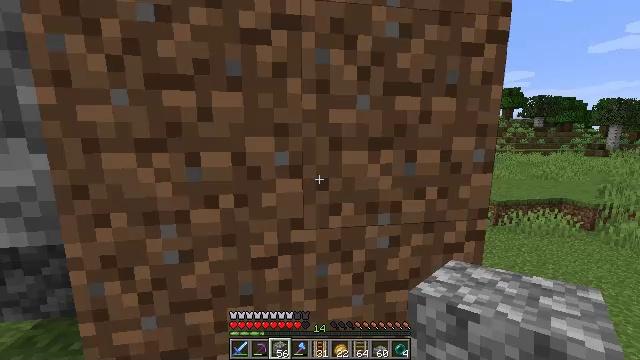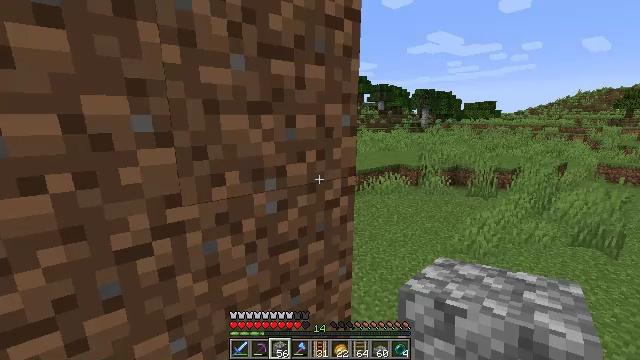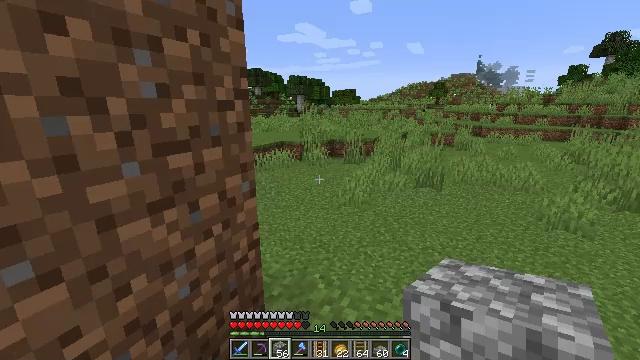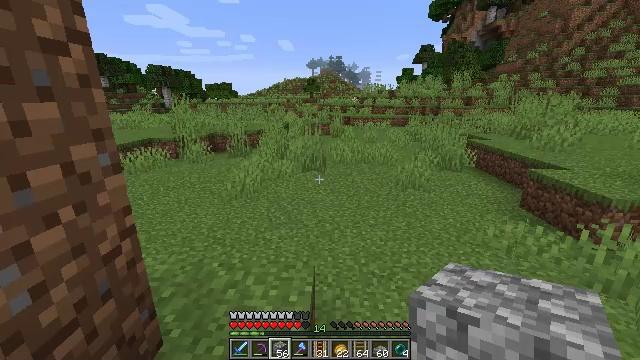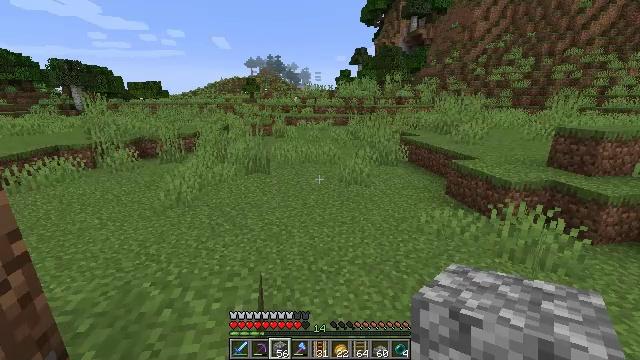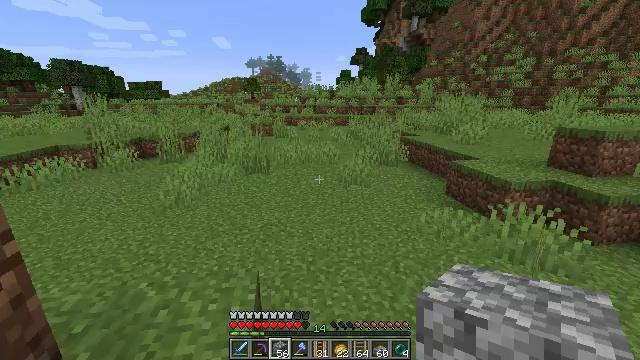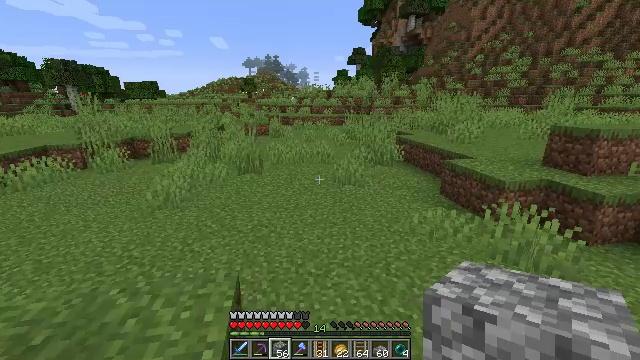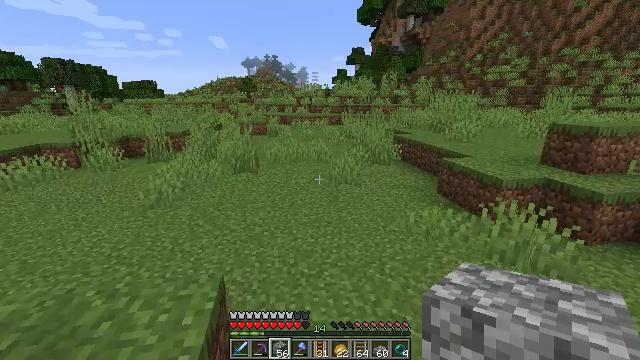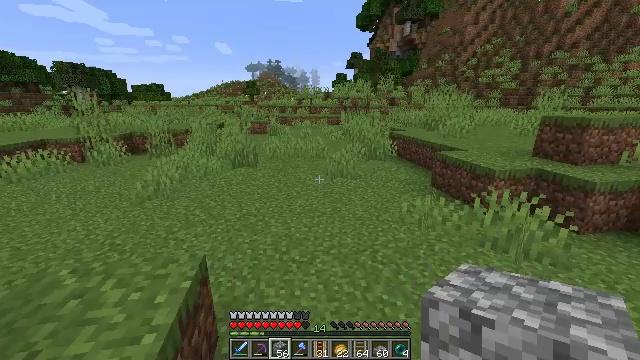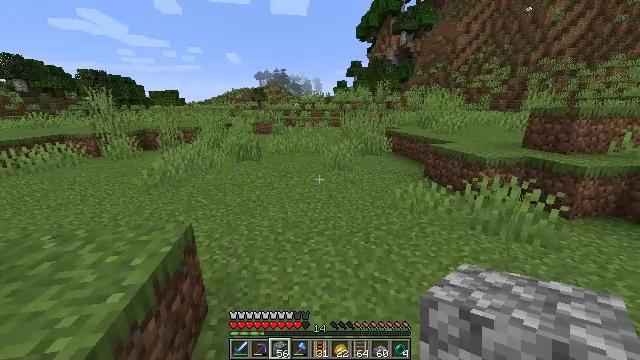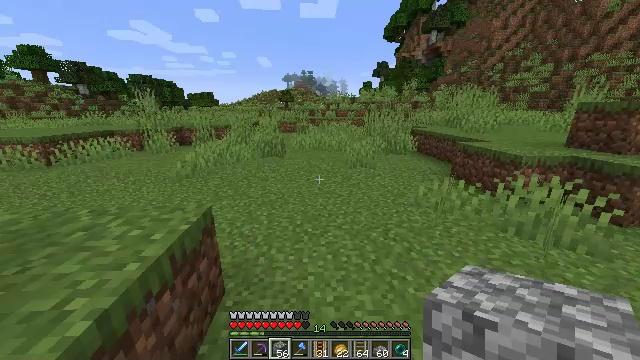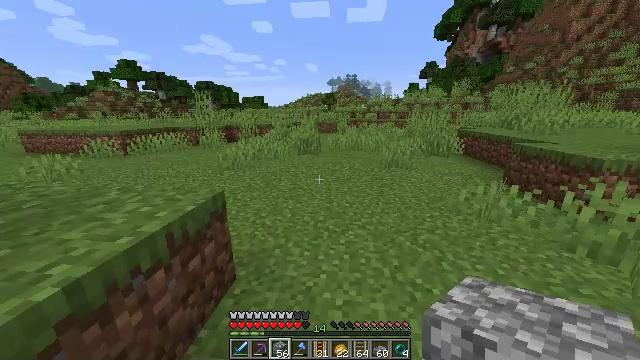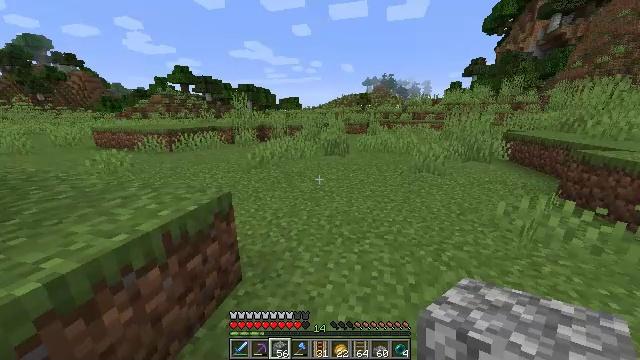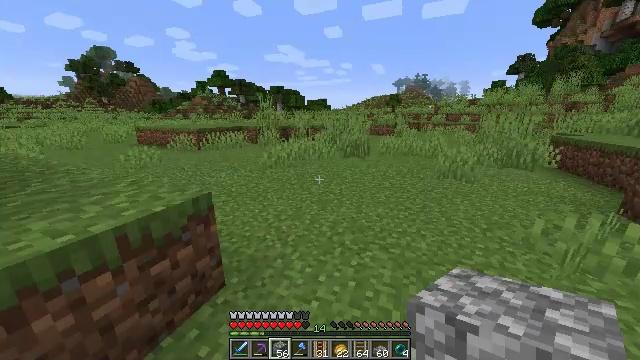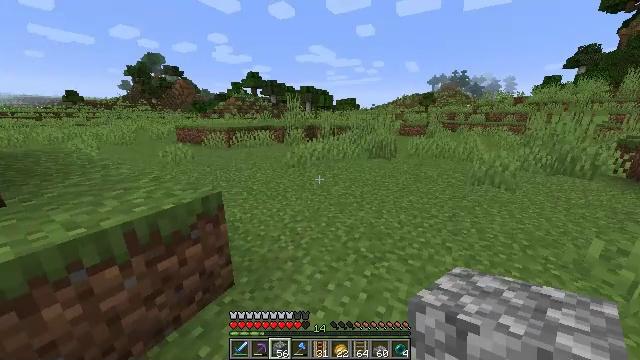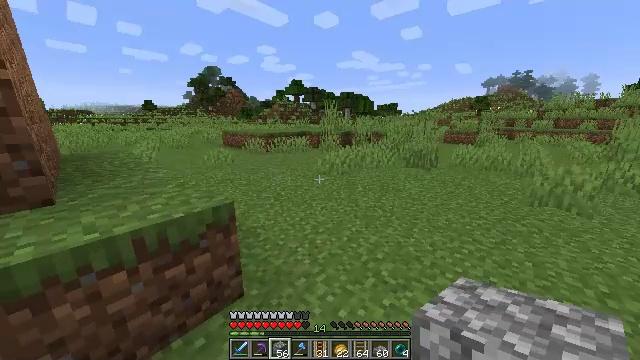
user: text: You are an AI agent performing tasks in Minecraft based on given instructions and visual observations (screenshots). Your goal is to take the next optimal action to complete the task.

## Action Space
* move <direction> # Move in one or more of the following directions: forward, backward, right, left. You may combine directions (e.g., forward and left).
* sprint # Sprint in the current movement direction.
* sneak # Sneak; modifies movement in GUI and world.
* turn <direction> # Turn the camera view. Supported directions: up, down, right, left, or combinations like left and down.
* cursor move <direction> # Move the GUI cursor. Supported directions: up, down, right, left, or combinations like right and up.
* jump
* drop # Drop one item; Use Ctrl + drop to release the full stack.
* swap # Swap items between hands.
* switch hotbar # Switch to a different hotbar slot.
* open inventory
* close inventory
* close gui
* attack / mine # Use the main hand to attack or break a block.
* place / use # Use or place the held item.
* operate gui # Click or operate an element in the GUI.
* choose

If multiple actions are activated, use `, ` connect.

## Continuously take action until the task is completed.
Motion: motion action
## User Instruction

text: Pick up an orange tulip.
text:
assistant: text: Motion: turn right and down
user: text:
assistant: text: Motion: turn right and down
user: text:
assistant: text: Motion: move forward and move right, turn right
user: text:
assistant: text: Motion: move forward and move right, turn right
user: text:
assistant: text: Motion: move forward and move right
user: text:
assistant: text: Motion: move forward and move right
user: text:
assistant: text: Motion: move forward and move right, sprint
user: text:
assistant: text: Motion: move forward and move right, sprint
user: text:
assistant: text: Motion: move forward and move right, sprint
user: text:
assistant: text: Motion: move forward and move right, sprint, turn left
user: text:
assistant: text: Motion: move forward and move right, sprint, turn left
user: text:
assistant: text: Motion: move forward and move right, sprint, turn left
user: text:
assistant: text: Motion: move forward and move right, sprint, turn left
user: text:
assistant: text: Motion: move forward and move right, sprint, turn left
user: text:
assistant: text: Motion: move forward and move right, sprint, turn left and up
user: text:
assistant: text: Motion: move forward and move right, sprint, turn left and up
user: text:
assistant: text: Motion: move forward and move right, sprint, turn left
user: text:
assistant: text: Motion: move forward and move right, sprint, turn left
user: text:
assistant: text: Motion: move forward and move right, sprint, turn left
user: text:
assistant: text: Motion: move forward and move right, sprint, turn left
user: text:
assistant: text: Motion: move forward and move right, sprint, turn left
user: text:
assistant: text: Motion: move forward and move right, sprint, turn left
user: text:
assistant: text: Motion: move forward, turn left
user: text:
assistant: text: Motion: move forward, turn left
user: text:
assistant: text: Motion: move forward, turn left
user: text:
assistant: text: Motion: move forward, turn left
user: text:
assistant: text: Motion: move forward, sprint, turn left
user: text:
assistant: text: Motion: move forward, sprint, turn left
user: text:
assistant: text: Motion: move forward, sprint, turn left
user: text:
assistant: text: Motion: move forward, sprint, turn left